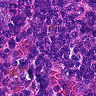
Metastatic tissue present: no